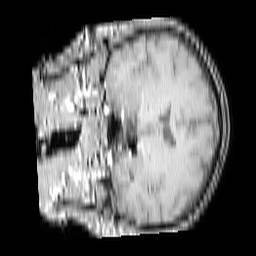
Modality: T1w
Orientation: coronal
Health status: ill
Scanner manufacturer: philips
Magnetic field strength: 3 T
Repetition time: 0.3787 s
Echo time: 0.002908 s